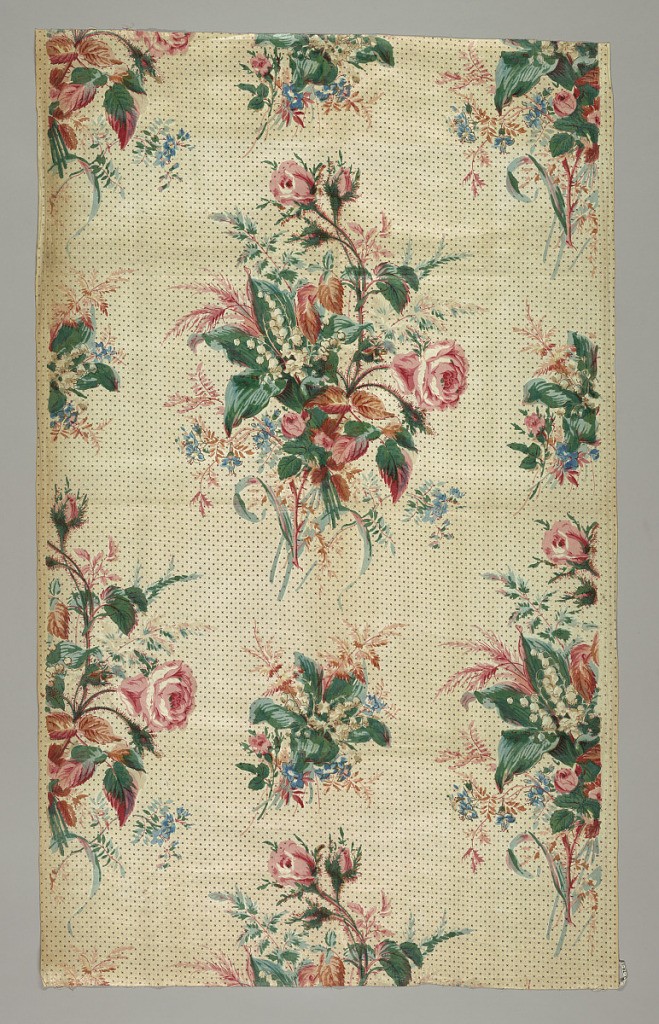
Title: Textile
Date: ca. 1820
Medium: cotton Technique: printed on plain weave, glazed
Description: Large floral sprays in pink, blue, white, and green have roses, lily-of-the-valley, and bluebells repeating vertically and alternating with small sprays of a similar composition on a white ground. Filling pattern on background of small "x" motifs and dots in brown.